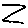
Label: zigzag